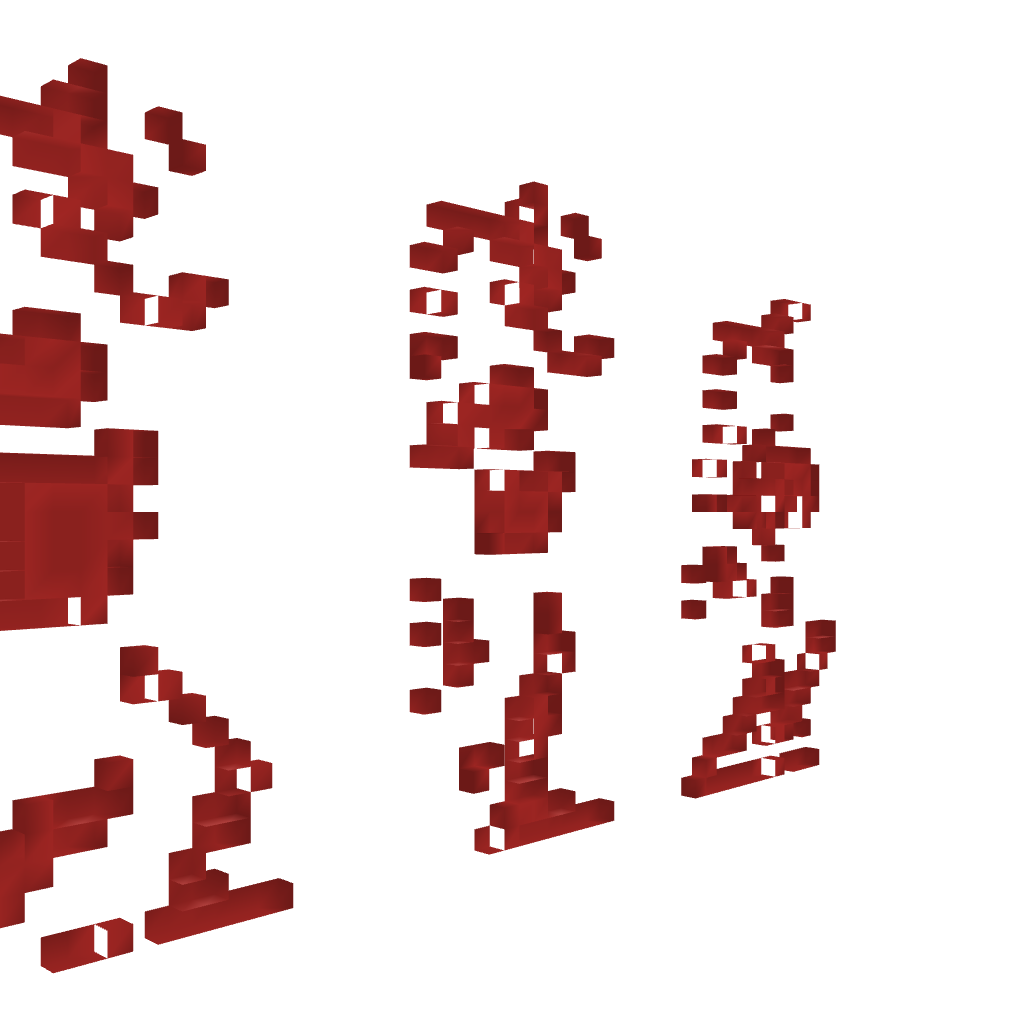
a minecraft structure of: Mermen from Castlevania 1